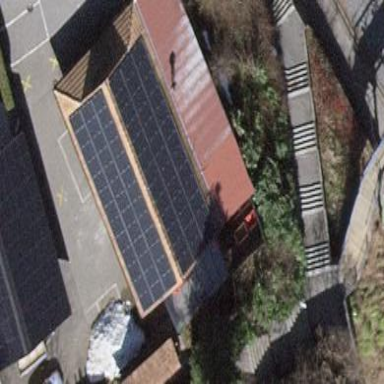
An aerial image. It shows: Solar photovoltaic panel generating electricity through small installation.